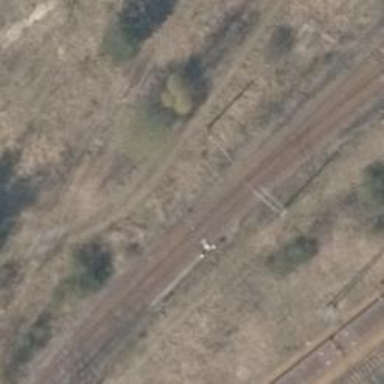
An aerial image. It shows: Railway switch.